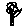
Label: flower